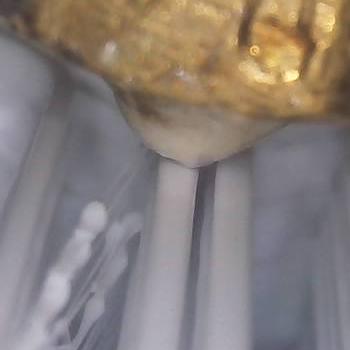
Flow rate: 168%